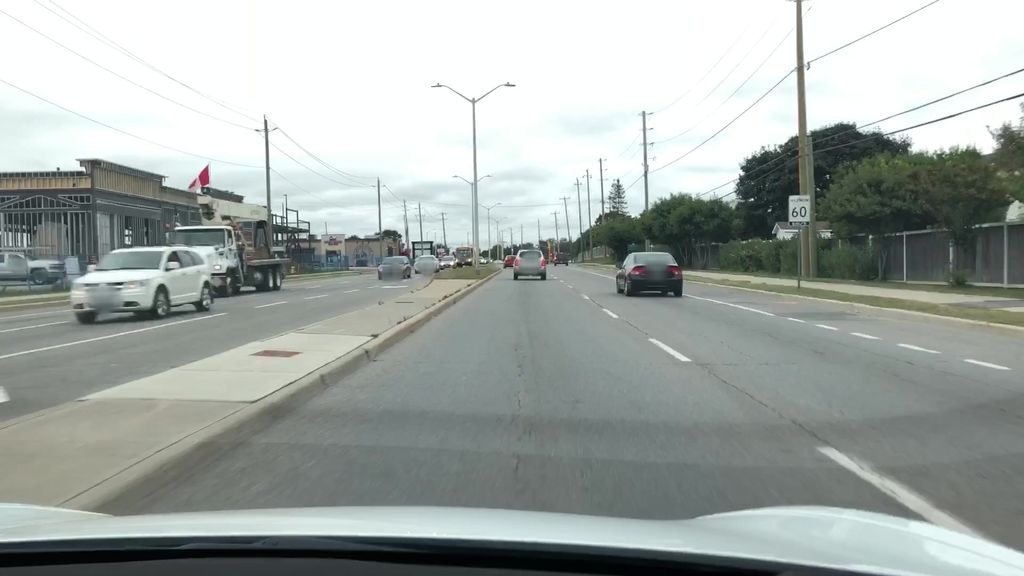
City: ottawa-gatineau